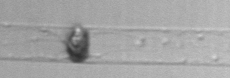
Label: Dactyliosolen_blavyanus